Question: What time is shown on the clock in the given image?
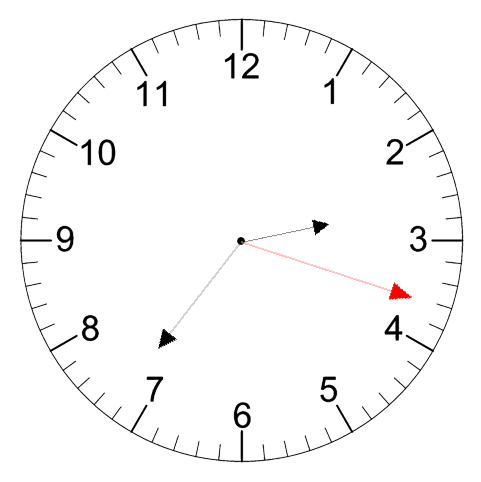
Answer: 02:36:18